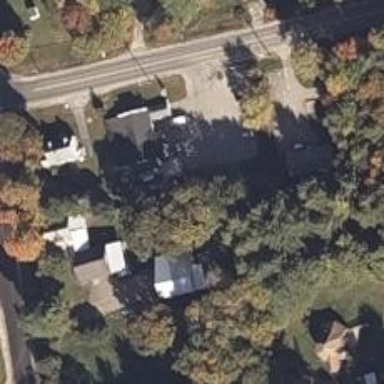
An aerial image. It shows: Convenience shop.